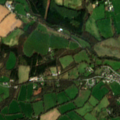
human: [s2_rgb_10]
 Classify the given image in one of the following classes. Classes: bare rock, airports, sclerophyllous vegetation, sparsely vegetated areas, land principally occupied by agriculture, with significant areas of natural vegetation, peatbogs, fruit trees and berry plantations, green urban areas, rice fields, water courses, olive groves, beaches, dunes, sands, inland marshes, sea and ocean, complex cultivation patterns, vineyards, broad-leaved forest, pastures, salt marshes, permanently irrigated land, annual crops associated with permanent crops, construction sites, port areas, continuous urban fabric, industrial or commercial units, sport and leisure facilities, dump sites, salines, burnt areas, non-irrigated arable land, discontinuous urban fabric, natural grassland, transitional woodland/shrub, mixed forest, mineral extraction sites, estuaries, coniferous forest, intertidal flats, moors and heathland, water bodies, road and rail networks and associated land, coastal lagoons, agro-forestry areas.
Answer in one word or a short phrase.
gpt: pastures, land principally occupied by agriculture, with significant areas of natural vegetation